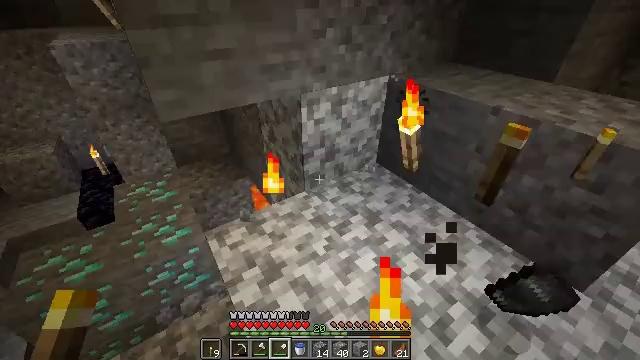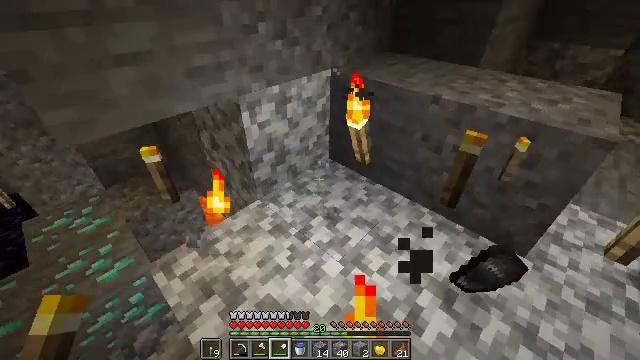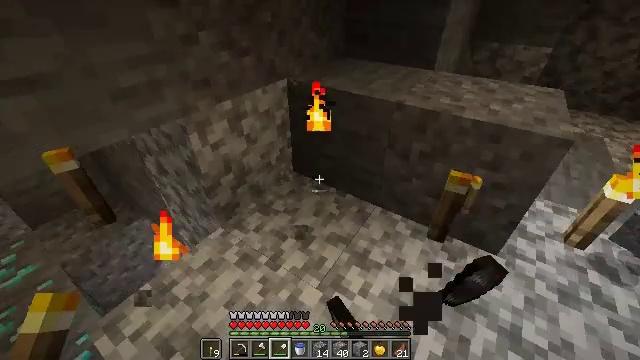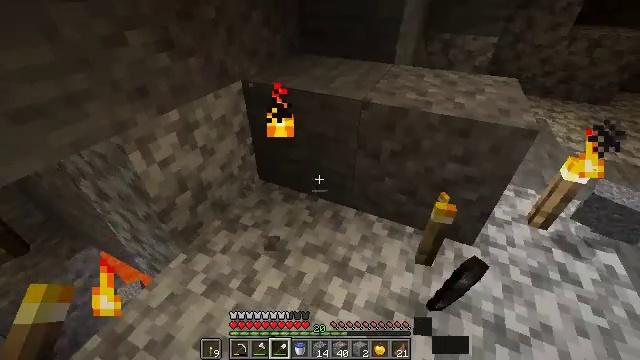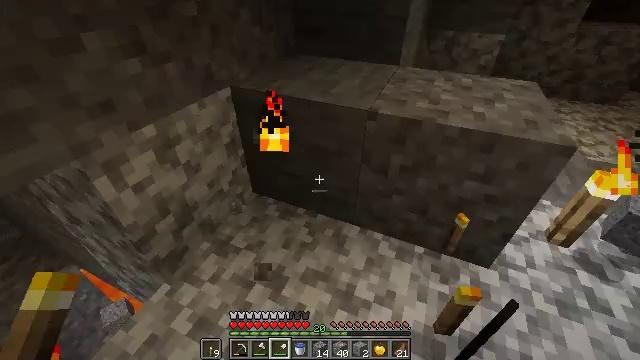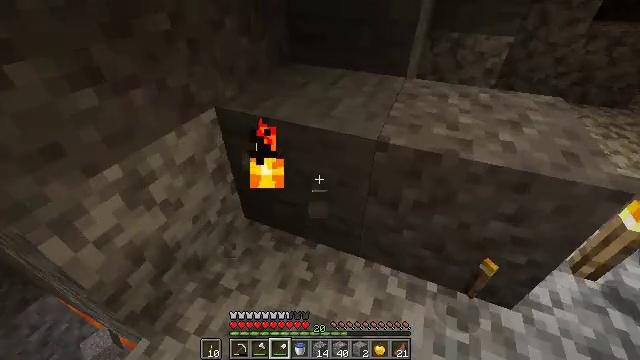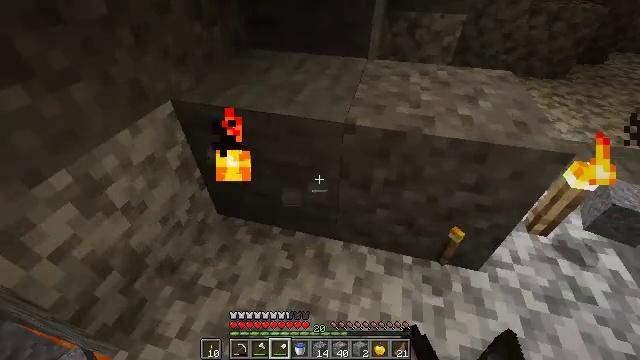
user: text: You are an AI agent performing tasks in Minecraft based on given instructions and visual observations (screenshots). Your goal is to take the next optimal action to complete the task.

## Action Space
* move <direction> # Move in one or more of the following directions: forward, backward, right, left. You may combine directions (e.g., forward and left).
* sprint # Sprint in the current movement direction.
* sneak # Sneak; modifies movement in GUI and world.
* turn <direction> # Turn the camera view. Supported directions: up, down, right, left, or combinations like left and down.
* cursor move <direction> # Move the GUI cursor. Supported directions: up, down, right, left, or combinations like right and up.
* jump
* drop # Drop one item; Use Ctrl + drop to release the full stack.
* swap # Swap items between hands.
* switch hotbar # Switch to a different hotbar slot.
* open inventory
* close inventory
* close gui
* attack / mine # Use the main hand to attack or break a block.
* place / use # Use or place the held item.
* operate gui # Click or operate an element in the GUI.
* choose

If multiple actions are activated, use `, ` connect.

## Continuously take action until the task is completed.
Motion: motion action
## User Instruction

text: Break the wall torch for relocation.
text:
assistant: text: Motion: move forward, turn right and down, attack / mine
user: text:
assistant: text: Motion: move forward, turn right, attack / mine
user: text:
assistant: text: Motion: move forward, turn right and down
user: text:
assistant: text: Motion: move forward, turn right, attack / mine
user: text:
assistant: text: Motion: move forward, turn right, attack / mine
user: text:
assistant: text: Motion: turn right and down, attack / mine
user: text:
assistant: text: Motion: no_op